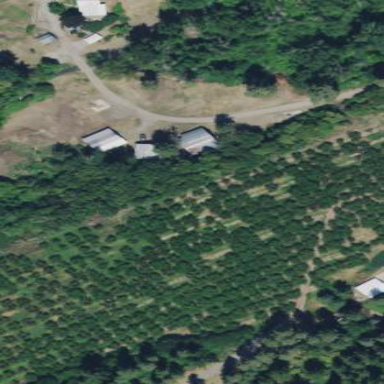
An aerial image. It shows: Orchard.